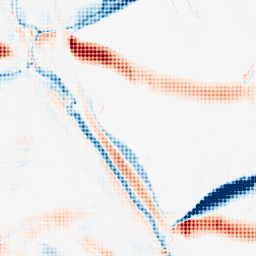
Category: morphological
Decomposition family: morphological_ellipse
Decomposition parameters: operation: average
width: 30
height: 5
Upsampling method: sinc_blackman
Upsampling parameters: scale: 4
kernel_size: 4
Upsampling scale: 4